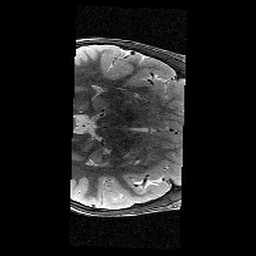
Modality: T2w
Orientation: axial
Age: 11
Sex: male
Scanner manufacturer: siemens
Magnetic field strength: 3 T
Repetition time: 9.23 s
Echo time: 0.067 s